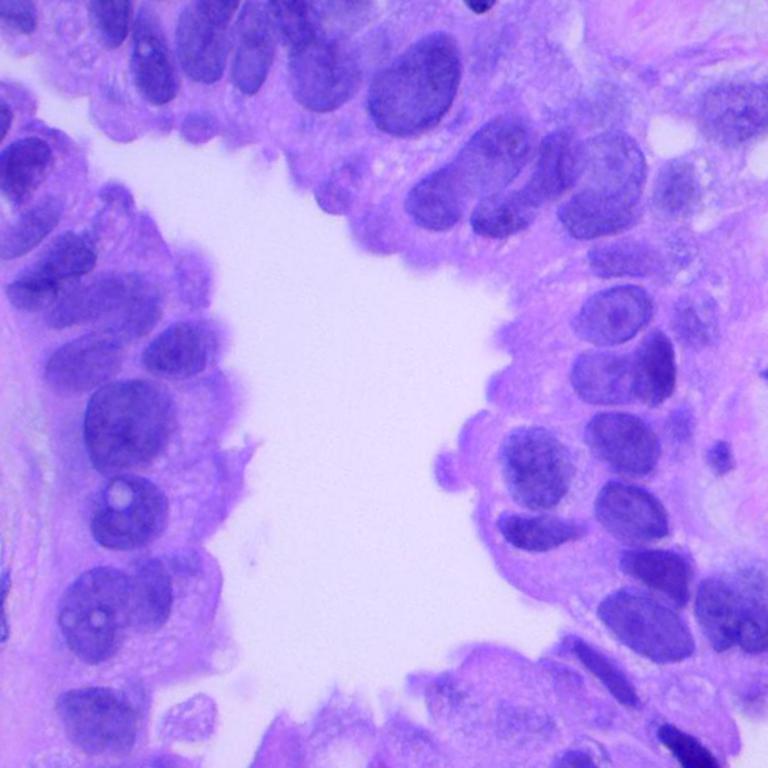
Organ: lung
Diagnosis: adenocarcinomas